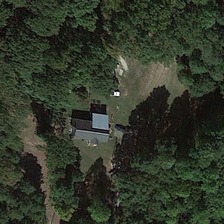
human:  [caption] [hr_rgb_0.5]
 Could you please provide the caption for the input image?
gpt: a building is surrounded by many green trees .

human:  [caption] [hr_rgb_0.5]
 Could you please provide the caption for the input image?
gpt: a building is surrounded by many green trees .

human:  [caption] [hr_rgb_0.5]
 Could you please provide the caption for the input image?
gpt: a building is surrounded by many green trees .

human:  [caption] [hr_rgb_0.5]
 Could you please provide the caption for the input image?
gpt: a building is surrounded by many green trees .

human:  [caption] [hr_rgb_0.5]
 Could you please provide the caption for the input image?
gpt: a building is surrounded by many green trees .